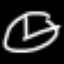
Label: clock